Field crop: maize
Growth stage: 2
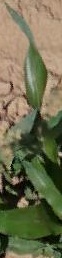
Species: maize